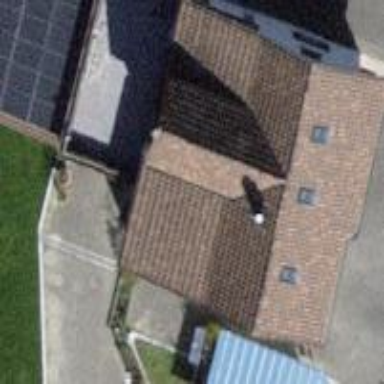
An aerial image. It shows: Building with tile roof.